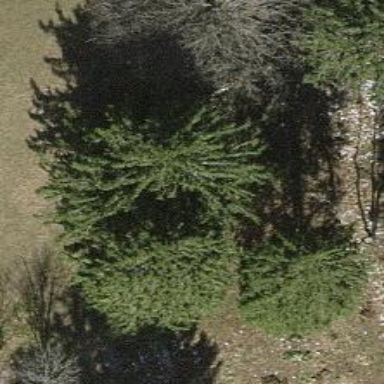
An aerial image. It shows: Needle-leaved tree in nature.